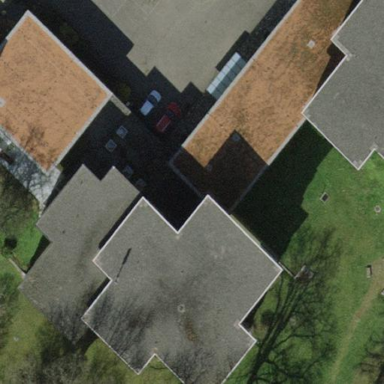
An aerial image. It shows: School building.